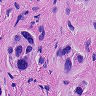
Metastatic tissue present: yes